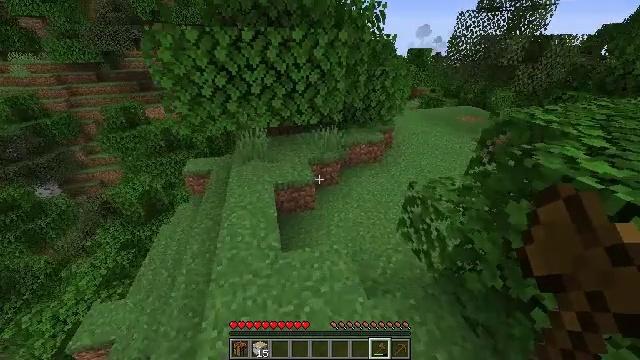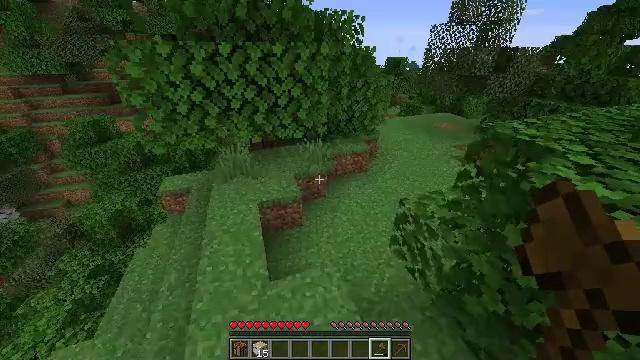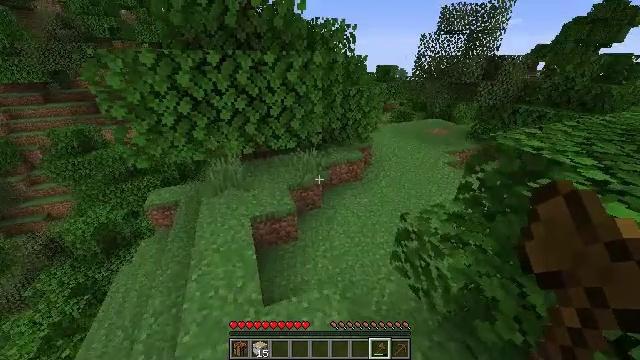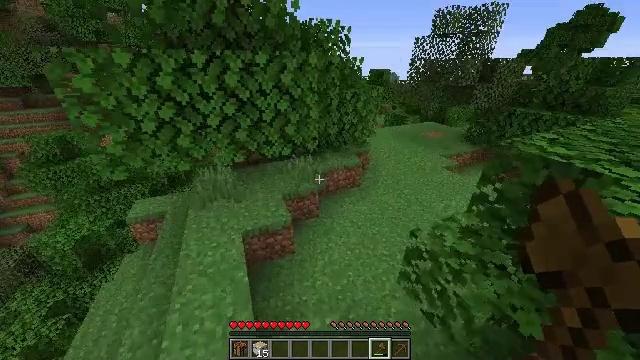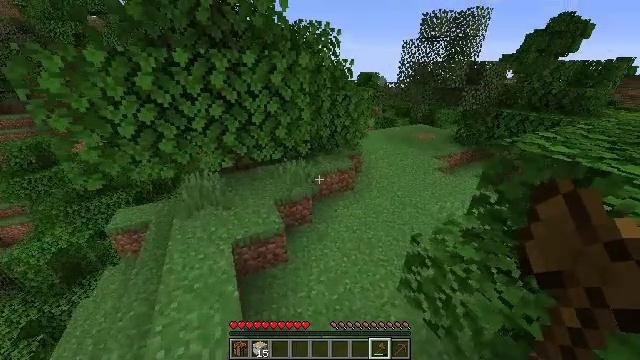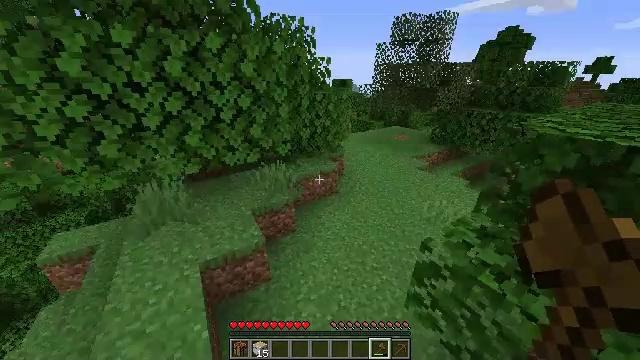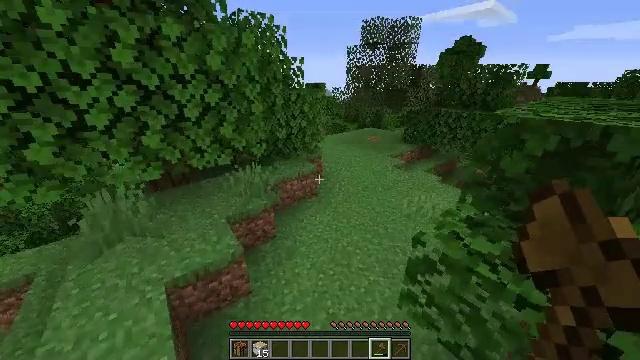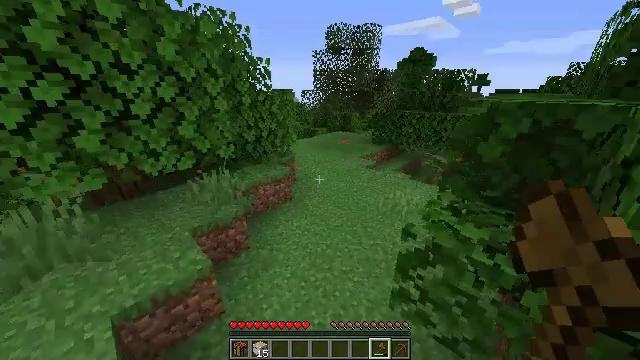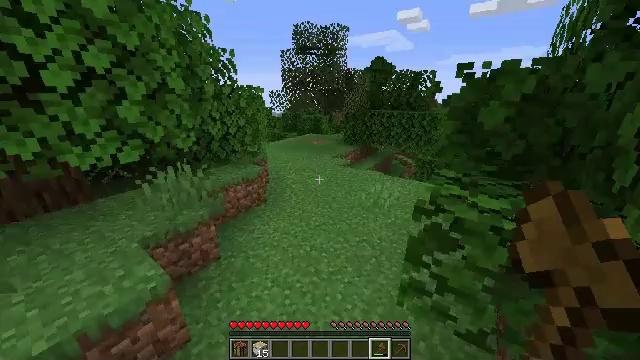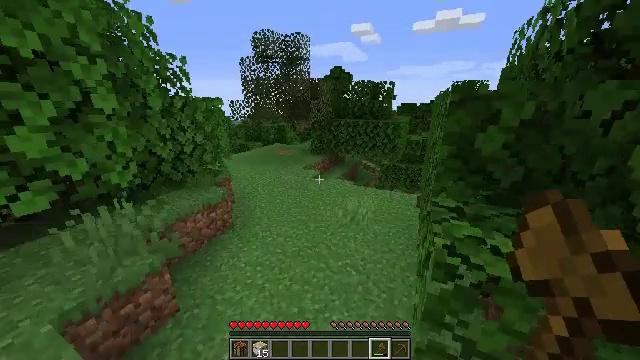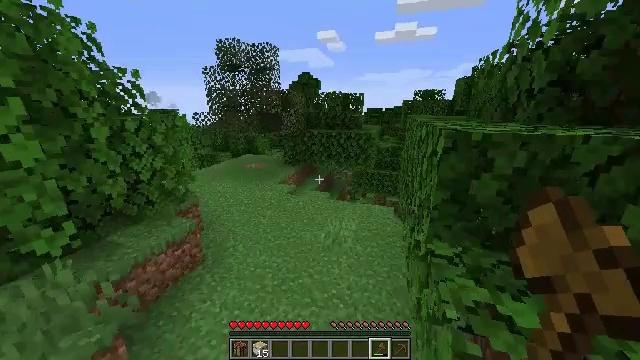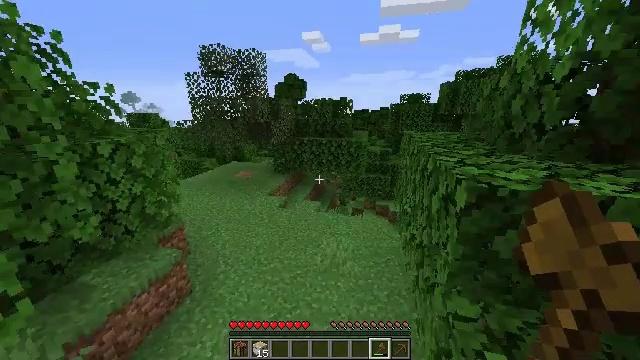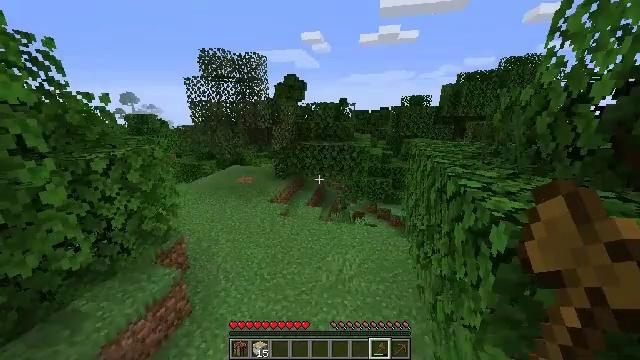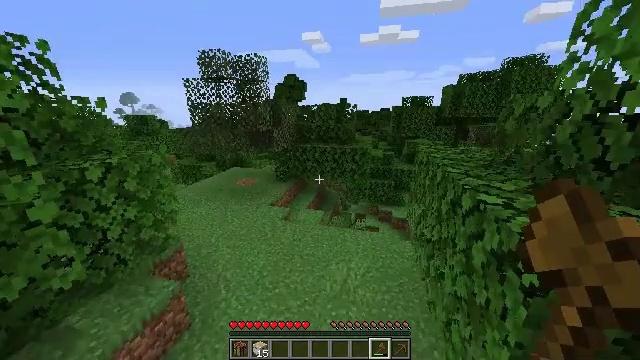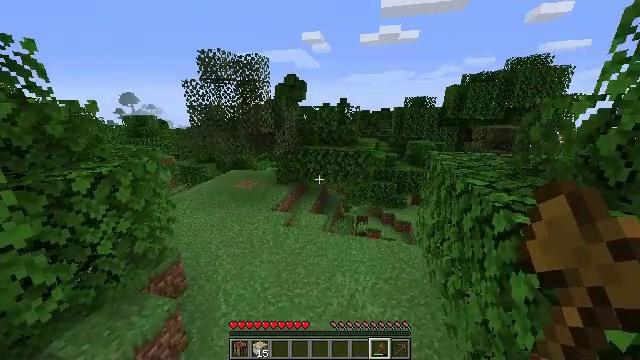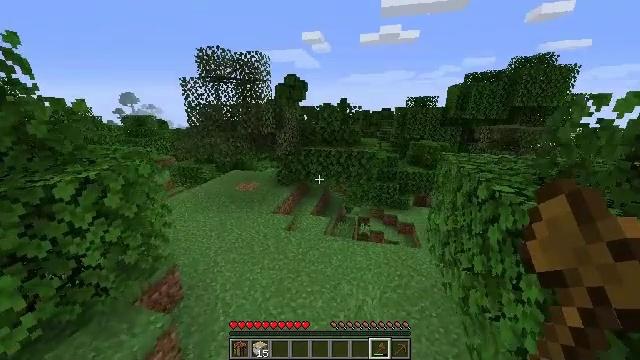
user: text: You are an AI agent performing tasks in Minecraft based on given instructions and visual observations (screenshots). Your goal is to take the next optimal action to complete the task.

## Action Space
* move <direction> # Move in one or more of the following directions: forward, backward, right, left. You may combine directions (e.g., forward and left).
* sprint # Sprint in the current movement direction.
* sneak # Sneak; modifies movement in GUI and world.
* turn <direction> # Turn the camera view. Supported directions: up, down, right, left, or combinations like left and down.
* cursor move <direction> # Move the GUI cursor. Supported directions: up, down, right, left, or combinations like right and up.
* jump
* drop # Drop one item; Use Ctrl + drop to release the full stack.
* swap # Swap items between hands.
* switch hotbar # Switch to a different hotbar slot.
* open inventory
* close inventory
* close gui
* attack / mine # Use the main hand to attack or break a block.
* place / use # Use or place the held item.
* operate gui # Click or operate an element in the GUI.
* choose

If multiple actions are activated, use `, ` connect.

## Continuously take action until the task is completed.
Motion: motion action
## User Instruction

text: Mine sand by the water.
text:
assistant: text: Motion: move forward, sprint, turn right and up, jump
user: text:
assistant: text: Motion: move forward, sprint, turn right and up, jump
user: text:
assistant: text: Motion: move forward, sprint, turn right, jump
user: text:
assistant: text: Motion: move forward, sprint, turn right, jump
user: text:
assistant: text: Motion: move forward, sprint, turn right and up, jump
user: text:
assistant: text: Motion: move forward, sprint, turn right and up, jump
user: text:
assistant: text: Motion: move forward, sprint, turn right and up, jump
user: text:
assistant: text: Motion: move forward, sprint, turn right and up, jump
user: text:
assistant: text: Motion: move forward, sprint, turn right and up, jump
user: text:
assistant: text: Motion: move forward, sprint, turn right and up, jump
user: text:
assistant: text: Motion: move forward, sprint, turn right, jump
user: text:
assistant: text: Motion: move forward, sprint, jump
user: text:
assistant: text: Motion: move forward, sprint, jump
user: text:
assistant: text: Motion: move forward, sprint, jump
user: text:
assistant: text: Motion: move forward, sprint, jump
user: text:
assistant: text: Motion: move forward, sprint, jump
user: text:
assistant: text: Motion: move forward, sprint, jump
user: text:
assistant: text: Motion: move forward, sprint, jump
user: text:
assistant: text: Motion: move forward, sprint, turn left, jump
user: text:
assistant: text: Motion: move forward, sprint, turn left and down, jump
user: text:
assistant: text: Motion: move forward, sprint, turn left and down, jump
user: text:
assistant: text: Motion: move forward, sprint, turn left and down, jump
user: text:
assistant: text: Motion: move forward, sprint, turn left, jump
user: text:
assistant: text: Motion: move forward, sprint, turn right and down, jump
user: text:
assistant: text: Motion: move forward, sprint, turn right and down, jump
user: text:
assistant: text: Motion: move forward, sprint, turn right and down, jump
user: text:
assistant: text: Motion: move forward, sprint, turn right and down, jump
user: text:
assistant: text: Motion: move forward, sprint, turn right and down, jump
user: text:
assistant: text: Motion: move forward, sprint, turn right
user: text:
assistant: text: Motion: move forward, sprint